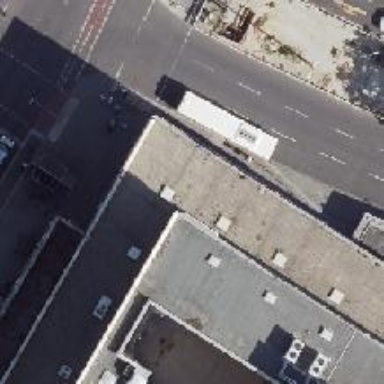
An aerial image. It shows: Commercial building with flat roof.